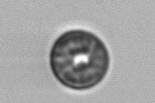
Label: Thalassiosira